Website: home-depot
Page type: account-dashboard
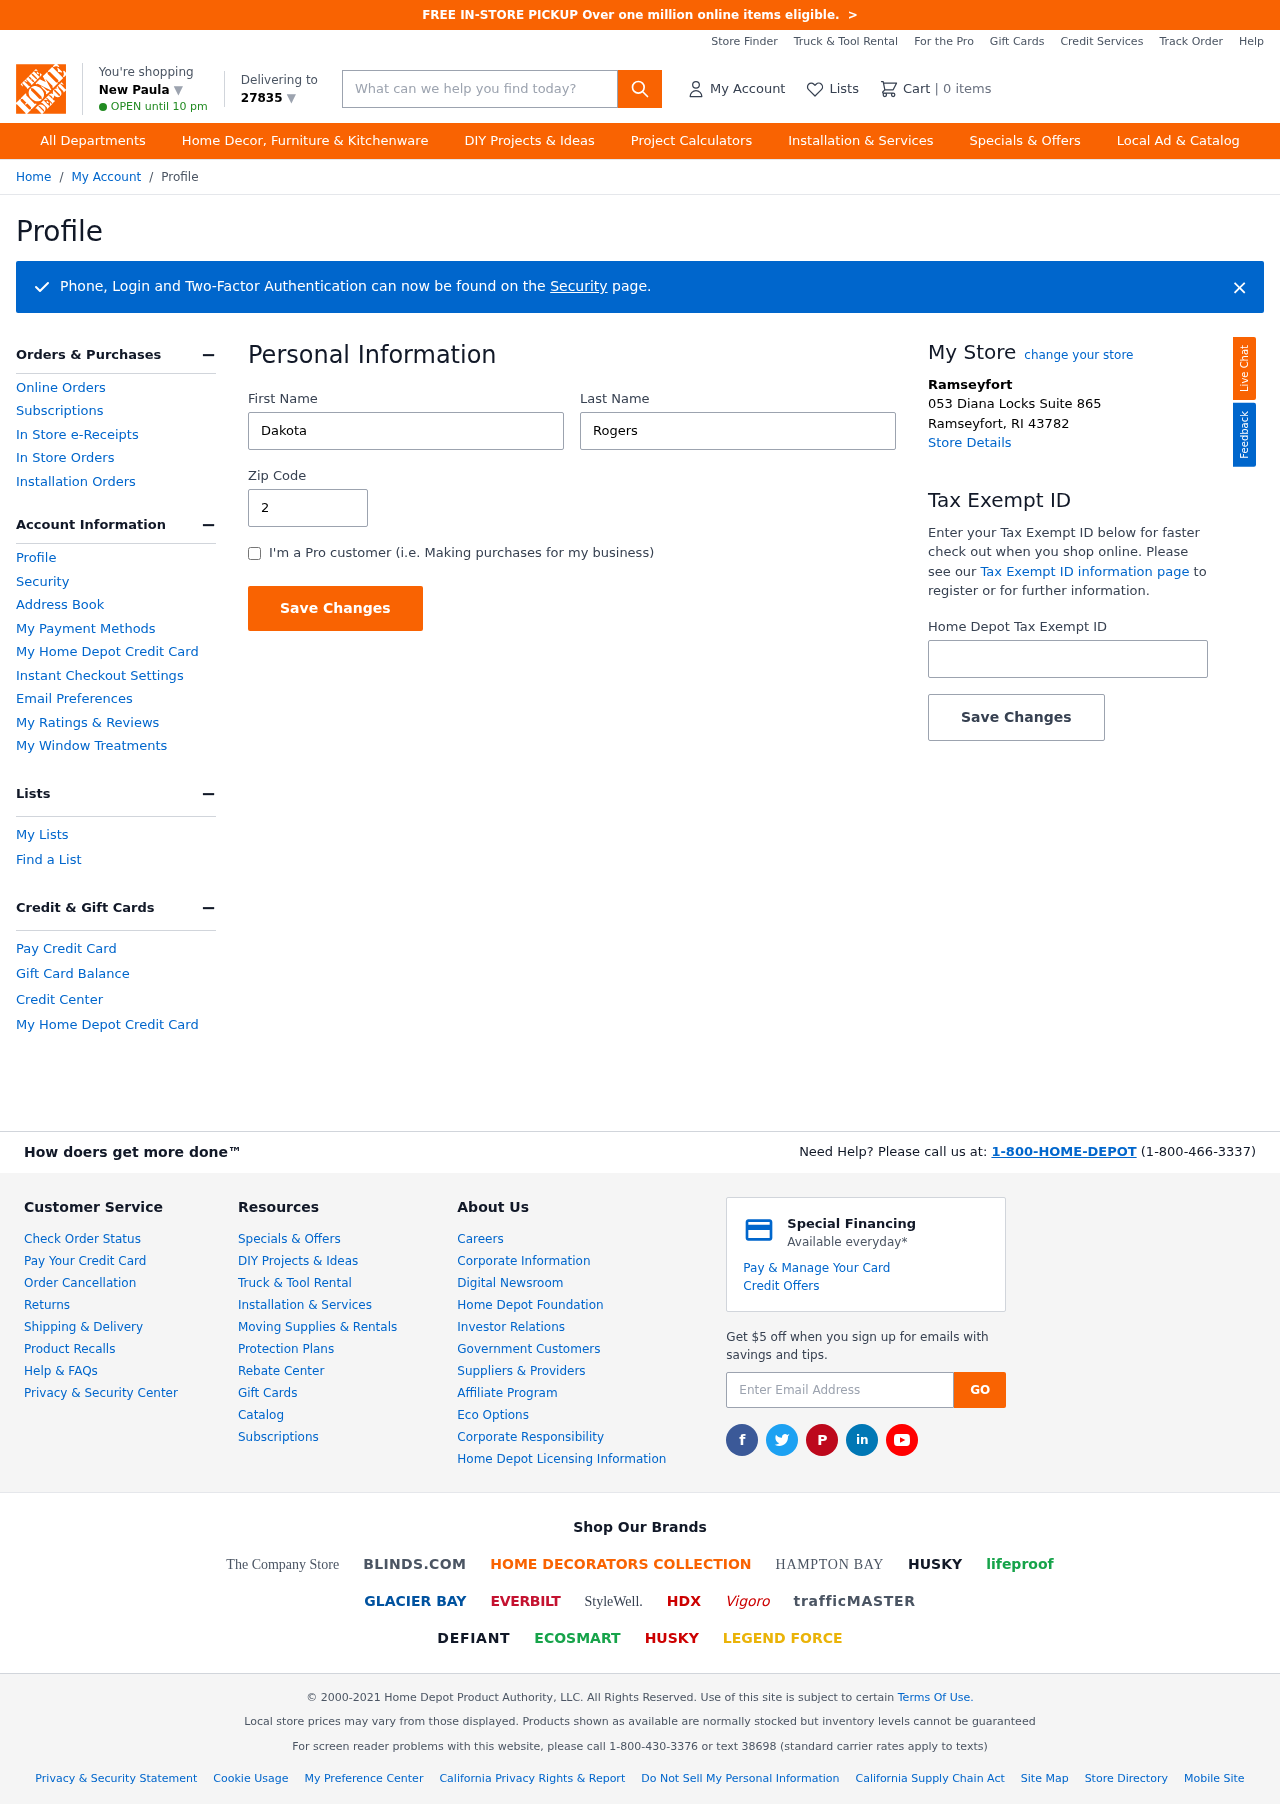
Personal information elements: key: PII_CITY
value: New Paula ▼
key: PII_FIRSTNAME
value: Dakota
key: PII_LASTNAME
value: Rogers
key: PII_LOCATION1_CITY
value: Ramseyfort
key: PII_LOCATION1_CITY_STATE_ZIP
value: Ramseyfort, RI 43782
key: PII_LOCATION1_STREET
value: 053 Diana Locks Suite 865
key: PII_POSTCODE
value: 27835 ▼
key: PII_POSTCODE
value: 27835
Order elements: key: ORDER_NUM_ITEMS
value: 0
Search elements: key: HEADER_SEARCH
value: What can we help you find today?